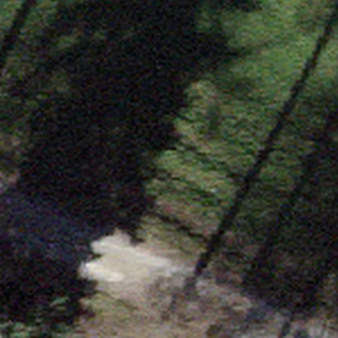
Label: other